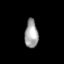
Tissue: skin
Cell type: T cells
Senescence score: 0.7165
Nuclear area (px): 371
Mean DAPI intensity: 159.704